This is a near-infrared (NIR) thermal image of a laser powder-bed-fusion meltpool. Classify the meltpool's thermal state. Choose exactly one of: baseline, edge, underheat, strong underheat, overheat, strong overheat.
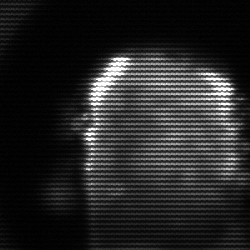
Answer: baseline